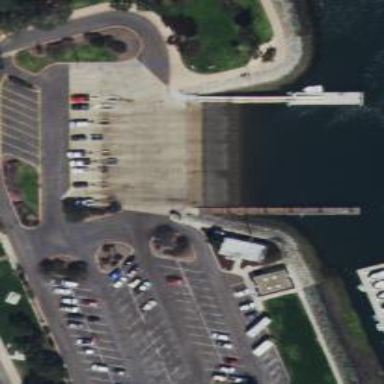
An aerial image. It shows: Slipway on leisure land.